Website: walmart
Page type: account-selection
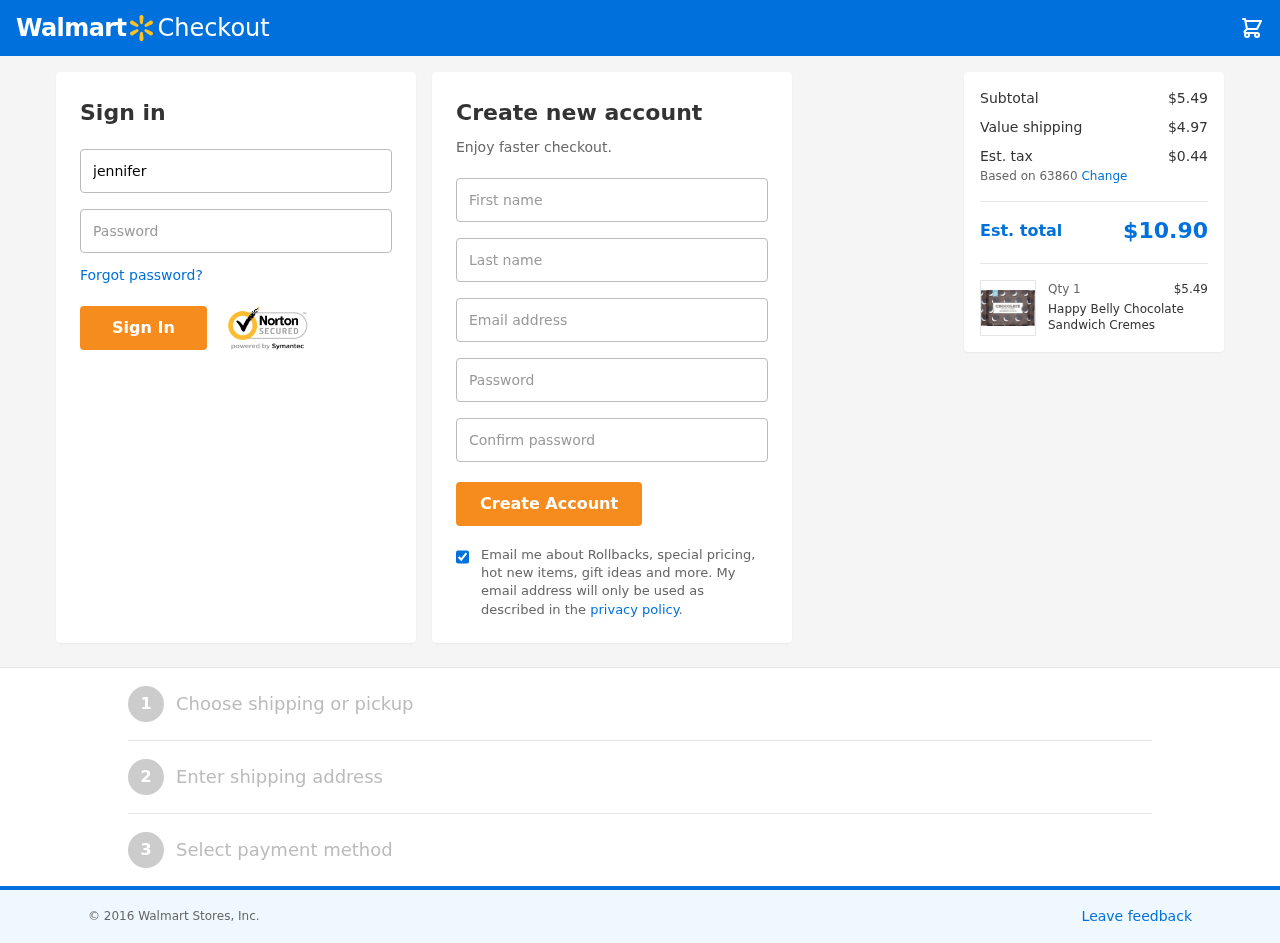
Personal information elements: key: PII_EMAIL
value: jdiaz@hotmail.com
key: PII_FIRSTNAME
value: Jennifer
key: PII_LASTNAME
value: Diaz
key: PII_LOGIN_USERNAME
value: jennifer_diaz
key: PII_POSTCODE
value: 63860
Product elements: key: PRODUCT1_NAME
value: Happy Belly Chocolate Sandwich Cremes
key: PRODUCT1_PRICE
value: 5.49
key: PRODUCT1_QUANTITY
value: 1
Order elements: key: ORDER_SUBTOTAL
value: $5.49
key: ORDER_SHIPPING_COST
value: $4.97
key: ORDER_TAX
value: $0.44
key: ORDER_TOTAL
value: $10.90